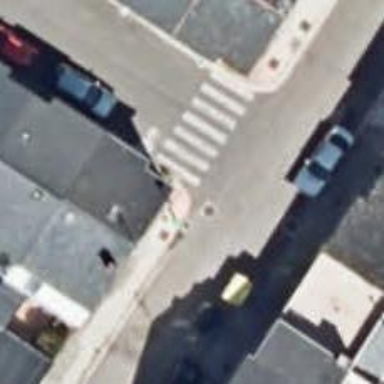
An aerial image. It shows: Sidewalk.